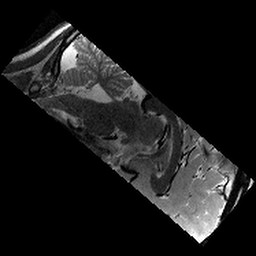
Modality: T2w
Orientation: sagittal
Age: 10
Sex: male
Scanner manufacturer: siemens
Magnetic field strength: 3 T
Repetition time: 9.23 s
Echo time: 0.067 s